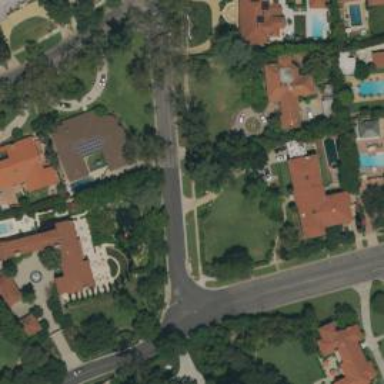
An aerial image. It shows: Residential road with sidewalk on the left.